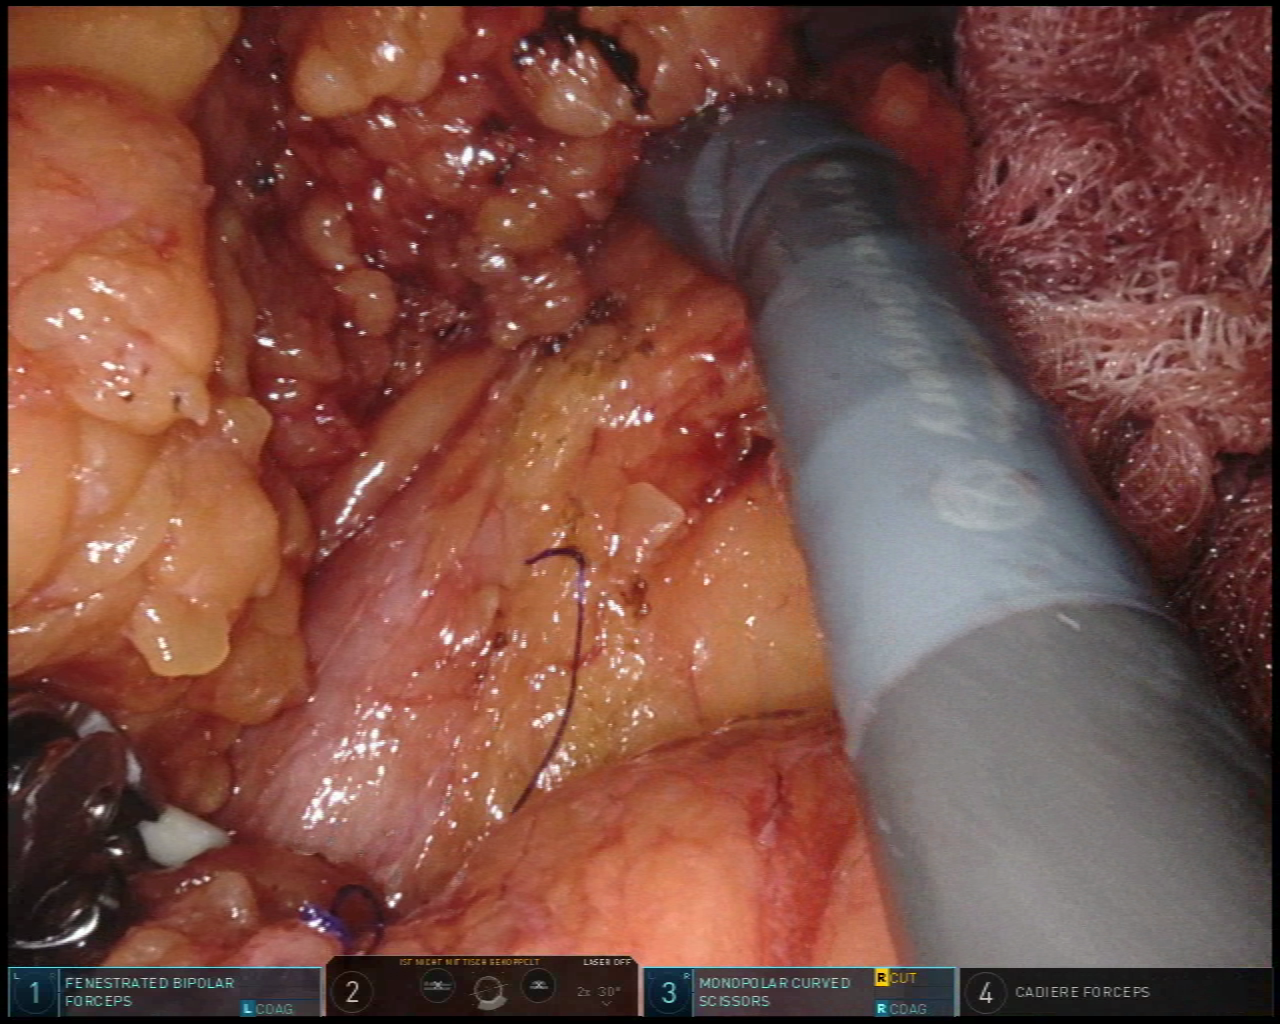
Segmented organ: stomach
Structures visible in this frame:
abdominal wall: no
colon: no
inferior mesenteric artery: no
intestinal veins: no
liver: no
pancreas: no
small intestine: no
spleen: yes
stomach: yes
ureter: no
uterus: no
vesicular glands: no